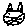
Label: cat